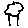
Label: tree